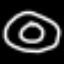
Label: donut